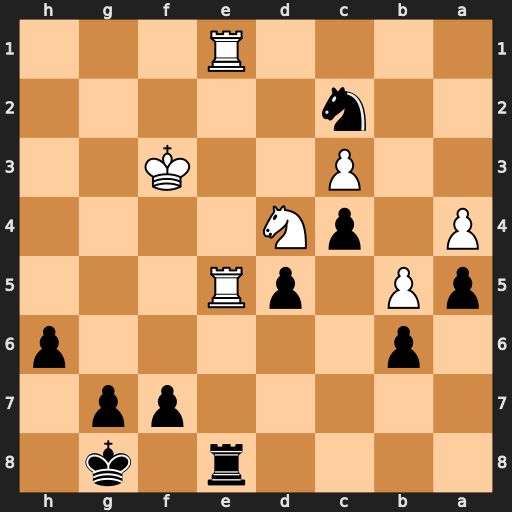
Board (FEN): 4r1k1/5pp1/1p5p/pP1pR3/P1pN4/2P2K2/2n5/4R3
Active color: b
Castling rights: -
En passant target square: -
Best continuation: Nxe1+ Rxe1 Rxe1